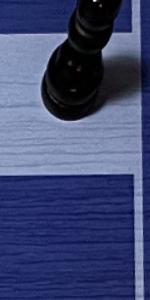
Label: Empty